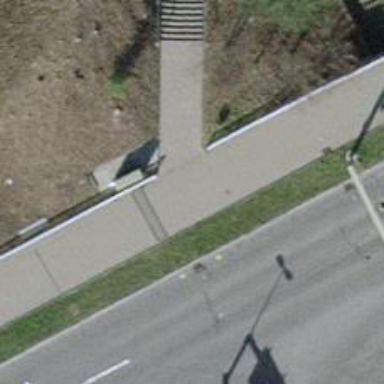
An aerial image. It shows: Footway surfaced with paving stones.